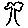
Label: tree